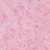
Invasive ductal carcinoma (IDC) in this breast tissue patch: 0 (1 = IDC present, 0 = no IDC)